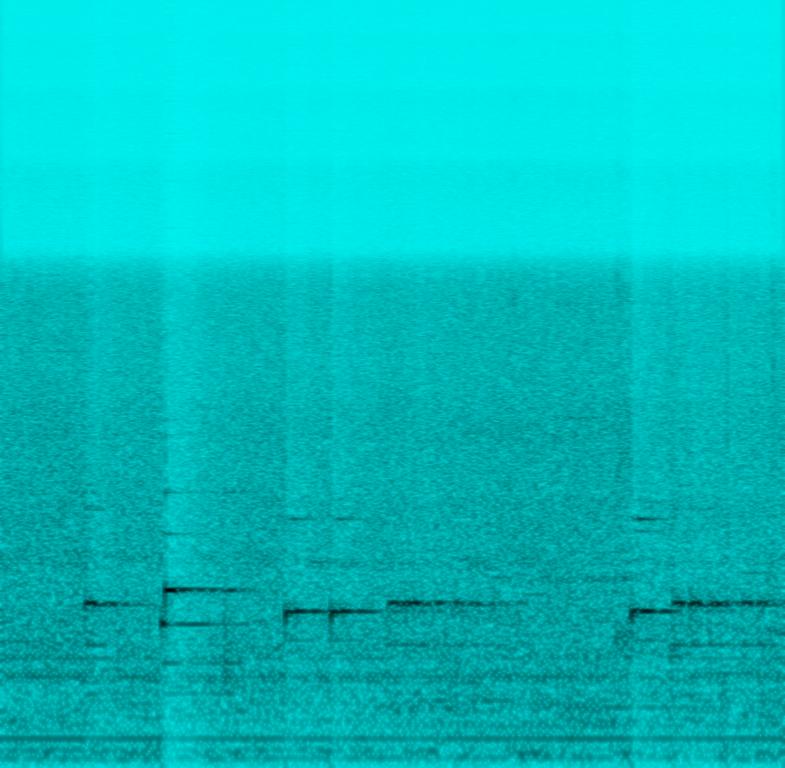
This music is instrumental. The tempo is medium with a melodic steel pan harmony. The audio quality however is inferior and amateur,so the music is muddled. There are ambient sounds of breeze and people talking , indicating that this is a live performance.